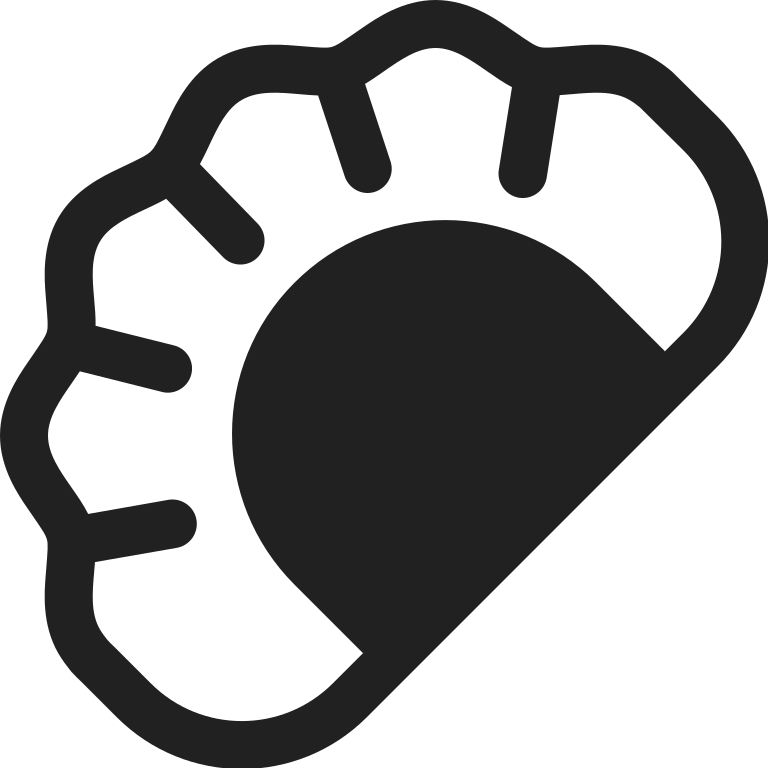
dumpling high contrast